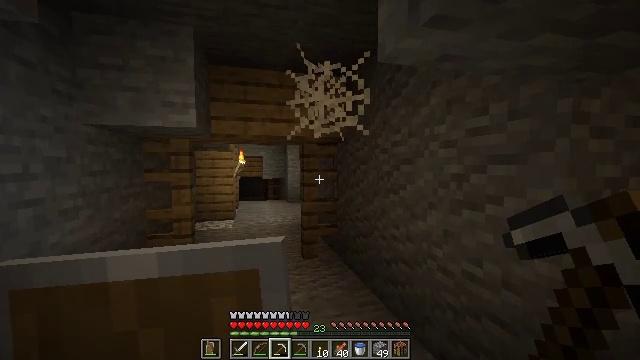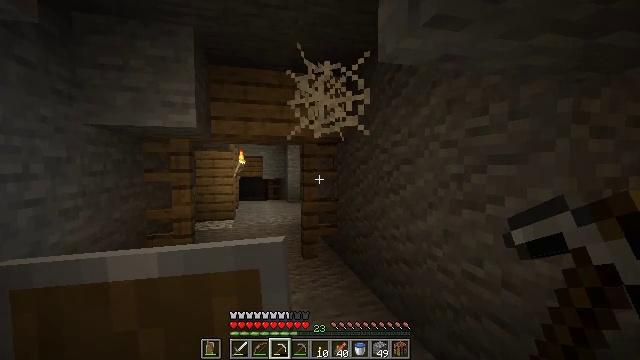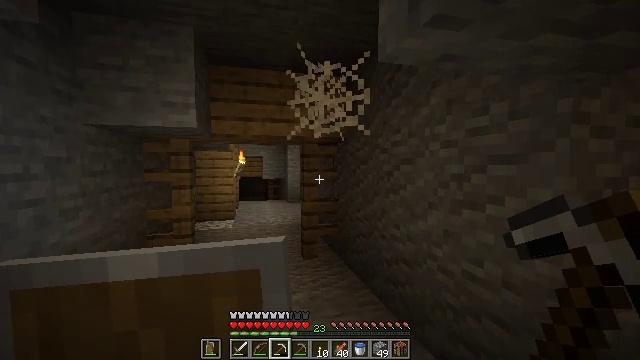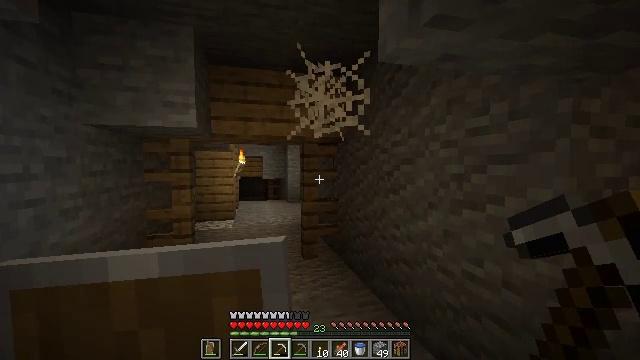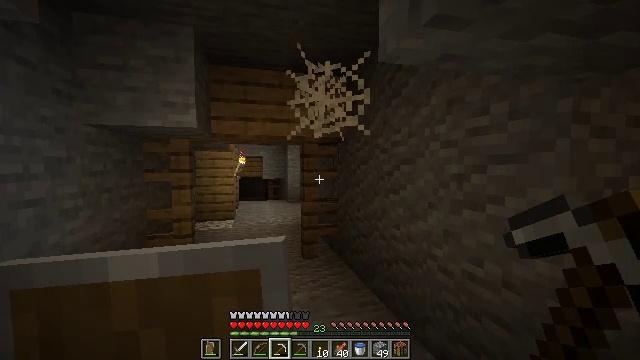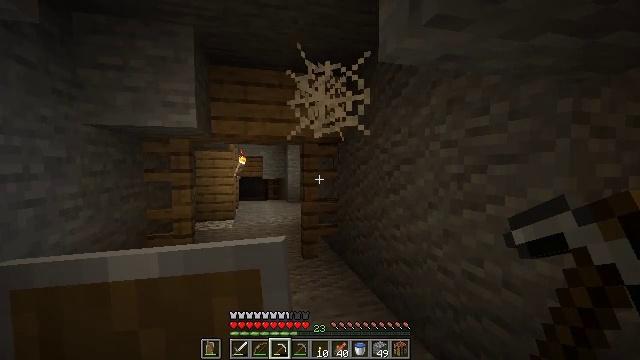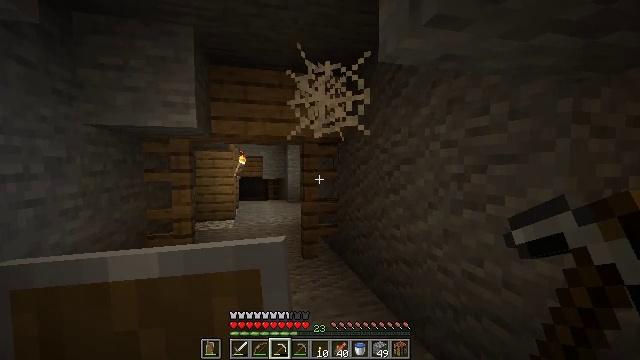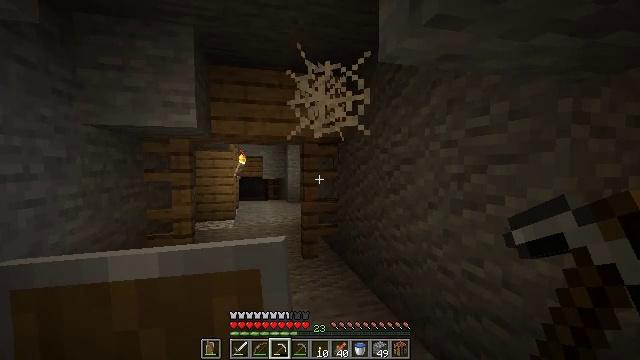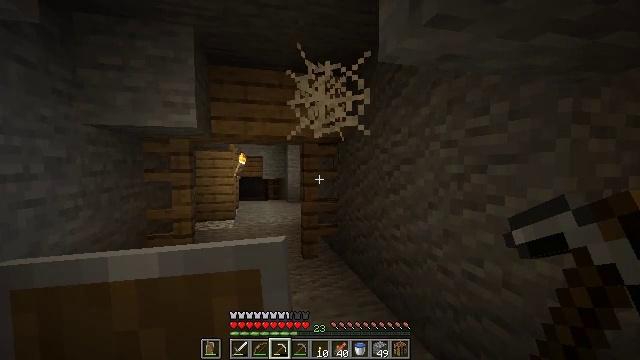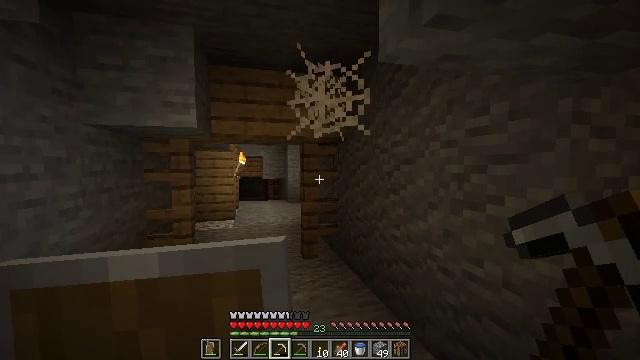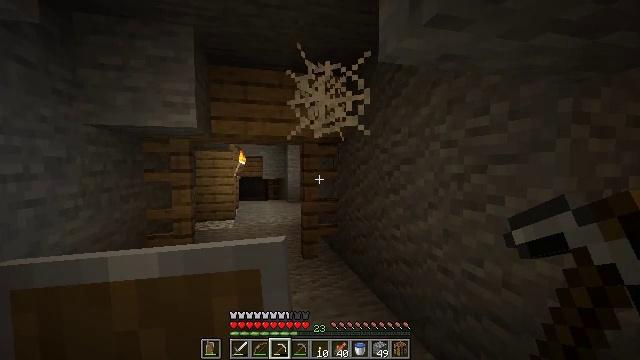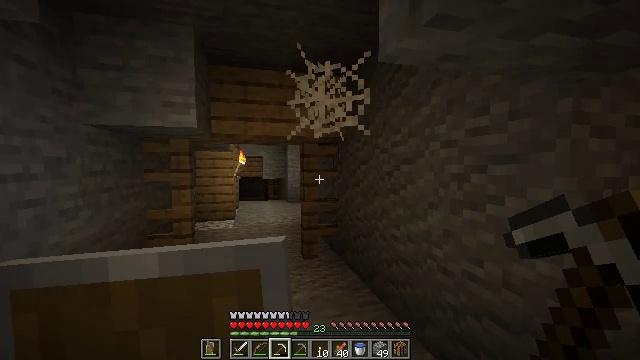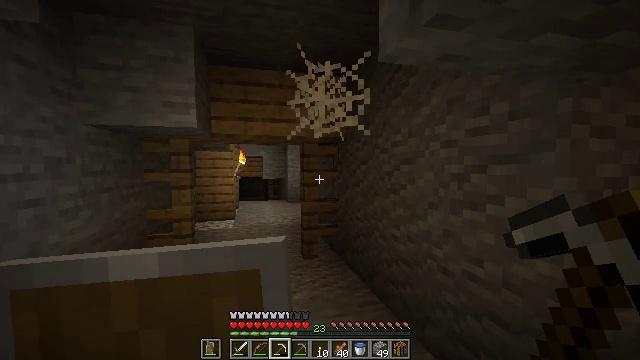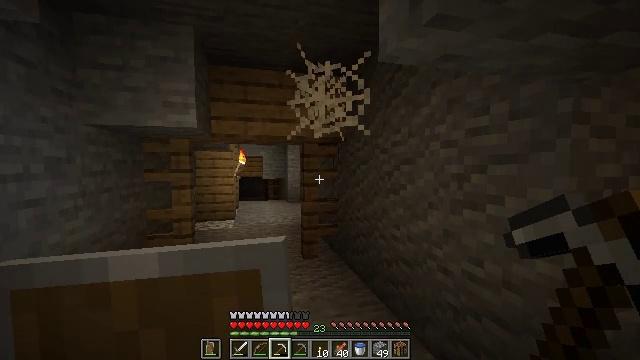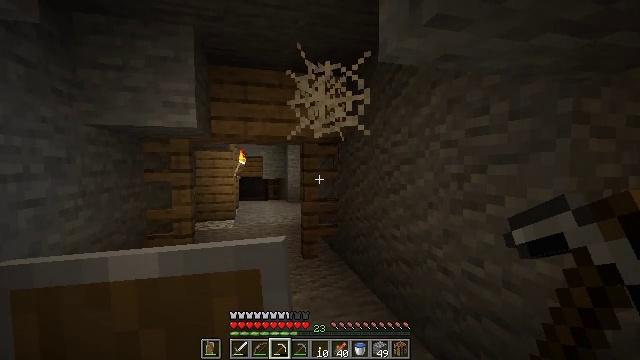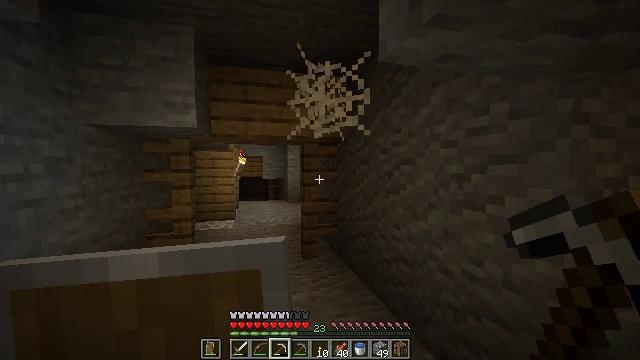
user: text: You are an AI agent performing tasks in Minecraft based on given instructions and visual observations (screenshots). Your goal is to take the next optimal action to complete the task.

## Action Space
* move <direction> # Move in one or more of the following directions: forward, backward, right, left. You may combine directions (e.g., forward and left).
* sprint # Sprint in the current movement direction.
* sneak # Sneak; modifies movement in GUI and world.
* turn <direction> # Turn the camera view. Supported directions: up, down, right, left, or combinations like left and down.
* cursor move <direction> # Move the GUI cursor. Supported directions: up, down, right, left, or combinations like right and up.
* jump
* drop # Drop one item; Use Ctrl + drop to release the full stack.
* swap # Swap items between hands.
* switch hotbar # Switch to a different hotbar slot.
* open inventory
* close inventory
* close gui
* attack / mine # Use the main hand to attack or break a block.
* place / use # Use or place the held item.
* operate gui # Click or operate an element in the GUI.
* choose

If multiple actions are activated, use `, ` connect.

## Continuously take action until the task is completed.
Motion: motion action
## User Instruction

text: Clear out the cobweb from the stronghold.
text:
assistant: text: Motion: no_op
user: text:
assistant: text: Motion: no_op
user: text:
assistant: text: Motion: no_op
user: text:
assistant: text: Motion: no_op
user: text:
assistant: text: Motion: no_op
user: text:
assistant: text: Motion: no_op
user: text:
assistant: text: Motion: no_op
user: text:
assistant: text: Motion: no_op
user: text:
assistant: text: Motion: no_op
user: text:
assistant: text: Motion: no_op
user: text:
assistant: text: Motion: no_op
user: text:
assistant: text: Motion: no_op
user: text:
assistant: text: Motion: no_op
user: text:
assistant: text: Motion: no_op
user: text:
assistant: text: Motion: no_op
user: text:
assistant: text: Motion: no_op
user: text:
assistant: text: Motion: no_op
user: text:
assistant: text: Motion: no_op
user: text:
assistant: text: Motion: no_op
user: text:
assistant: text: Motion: no_op
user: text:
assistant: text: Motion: no_op
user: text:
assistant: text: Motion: no_op
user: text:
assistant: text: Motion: no_op
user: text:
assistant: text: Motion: no_op
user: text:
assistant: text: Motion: no_op
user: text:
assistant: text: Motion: no_op
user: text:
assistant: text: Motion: no_op
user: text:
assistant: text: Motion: no_op
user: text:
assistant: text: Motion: no_op
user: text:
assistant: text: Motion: no_op